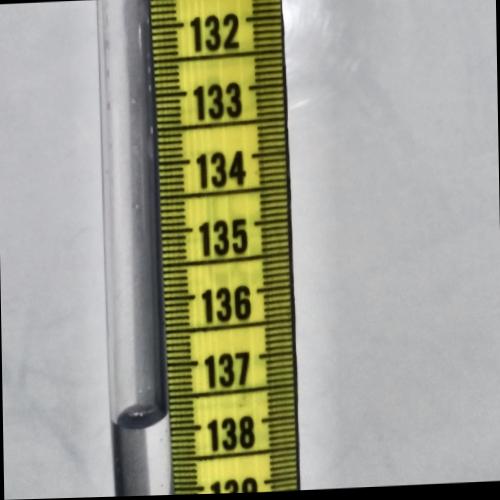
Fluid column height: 137.8 cm